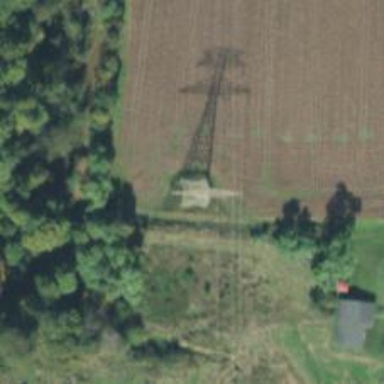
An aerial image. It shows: Lattice structure tower used for power distribution.